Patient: sex F, age 65
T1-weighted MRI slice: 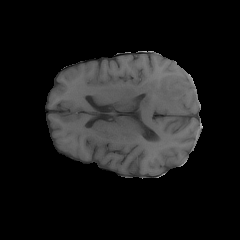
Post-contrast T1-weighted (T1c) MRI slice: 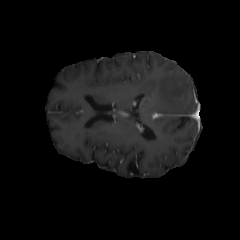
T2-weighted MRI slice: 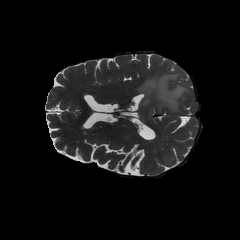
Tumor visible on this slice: yes
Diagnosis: Glioblastoma, IDH-wildtype
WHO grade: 4